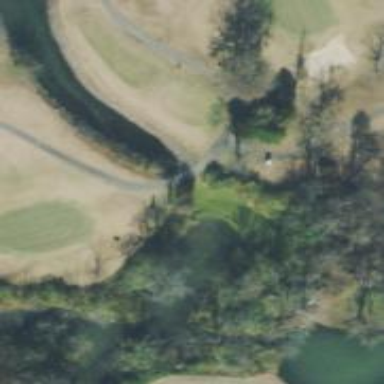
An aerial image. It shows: Golf cartpath that is also road path.